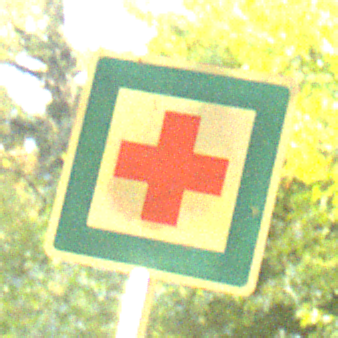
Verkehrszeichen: ErsteHilfe
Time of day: SunriseSunset
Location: Outdoor (Nature)
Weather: PartlyCloudy
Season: NotSpecified
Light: Natural